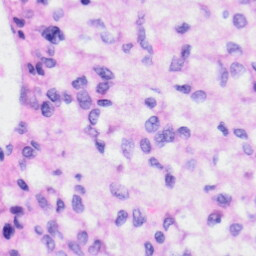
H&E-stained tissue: Liver